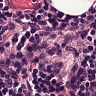
Metastatic tissue present: no